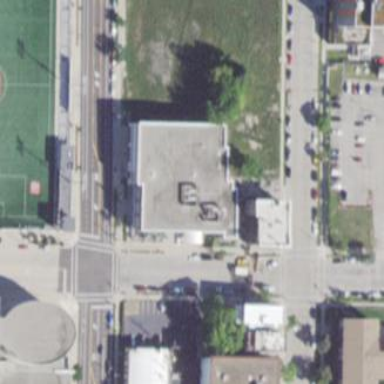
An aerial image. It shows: Part of civic building.